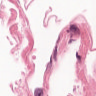
Metastatic tissue present: no